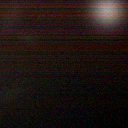
Screen state: off